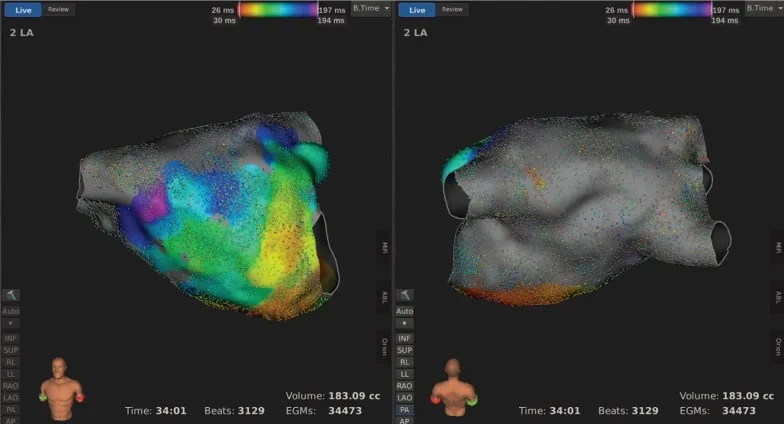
Left atrial endocardial activation map during coronary sinus pacing after the Cox maze IV procedure illustrating complete isolation of the left atrial posterior wall and pulmonary vein pedicle with voltage readings of less than 0.01 mV (gray region). From left to right: anteroposterior and posteroanterior views.
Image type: radiology (ultrasound)